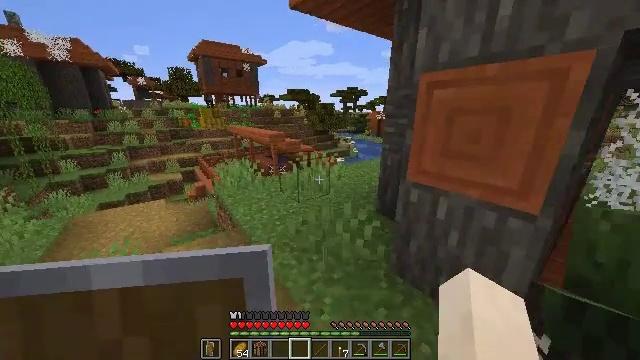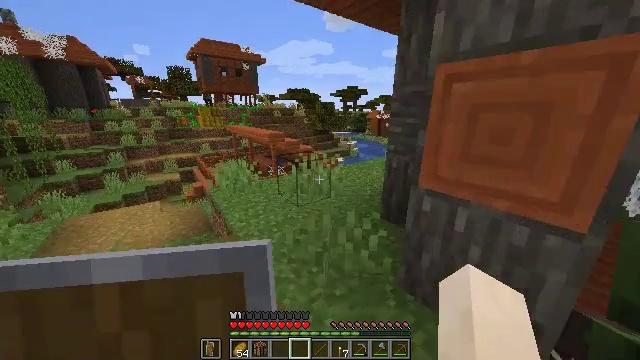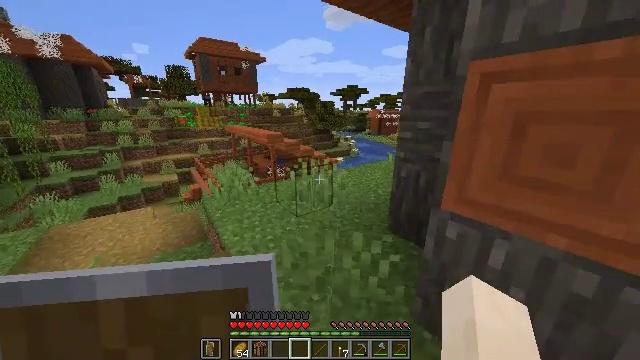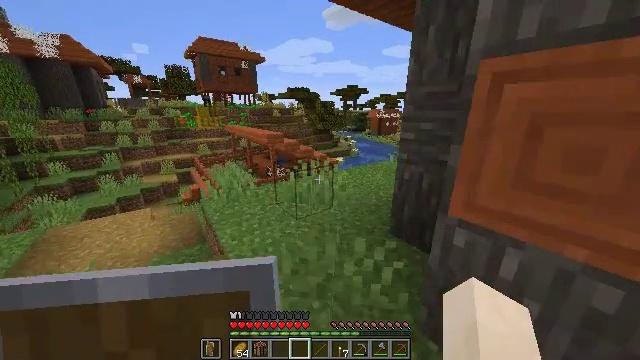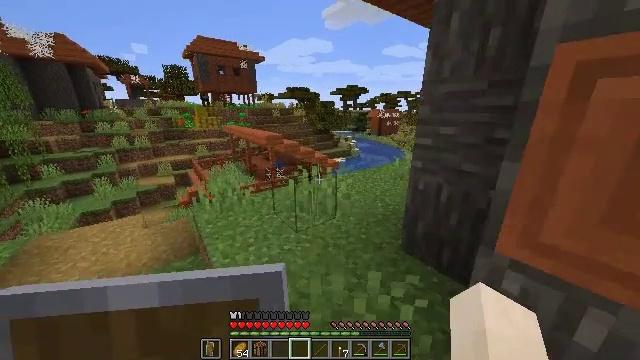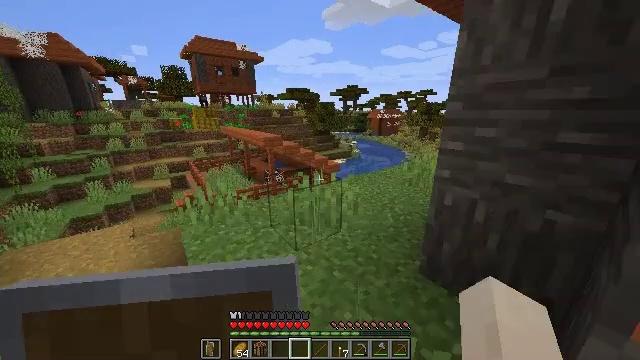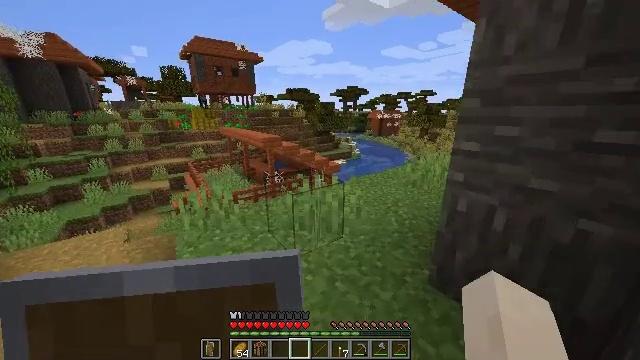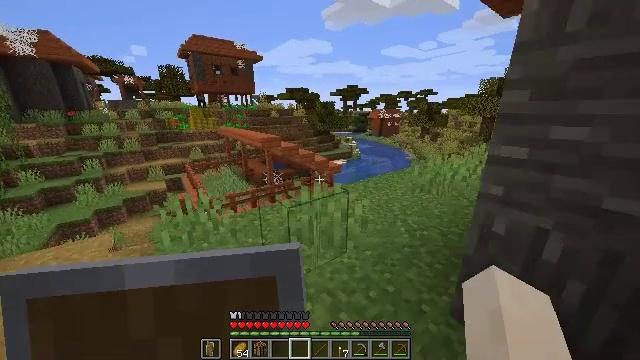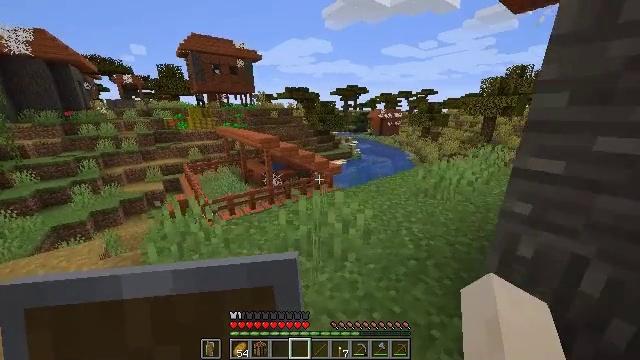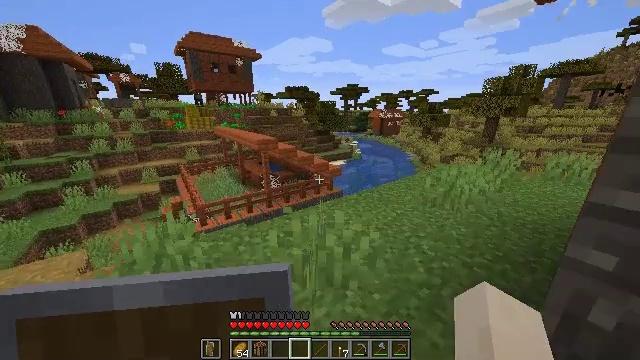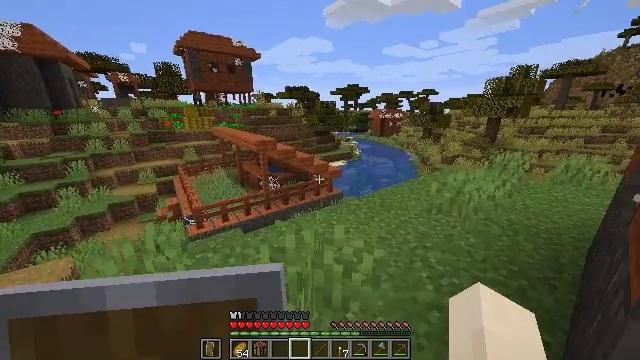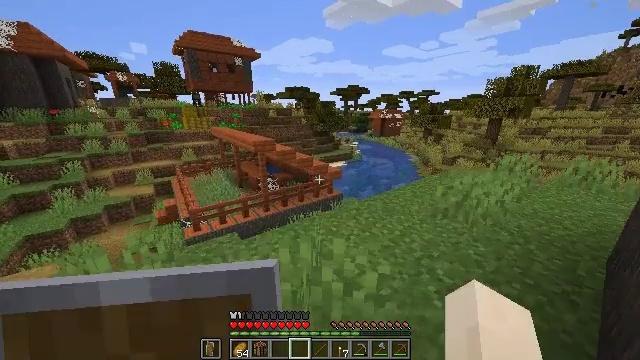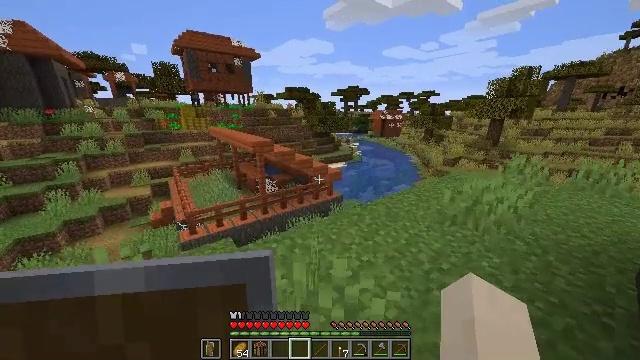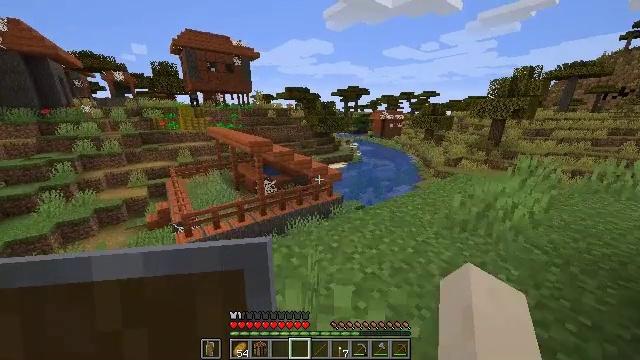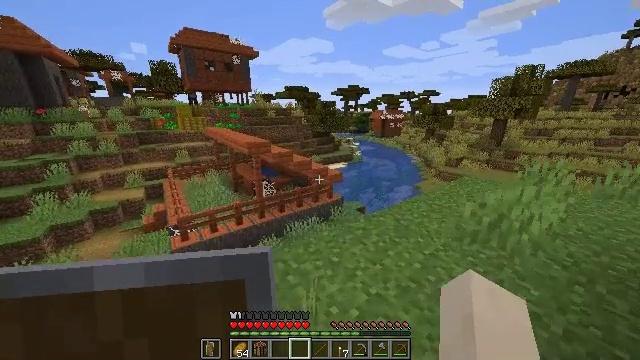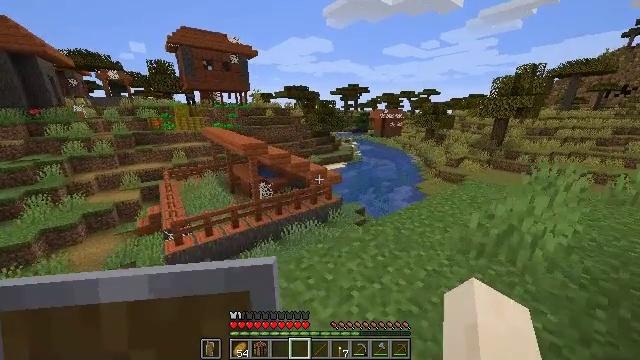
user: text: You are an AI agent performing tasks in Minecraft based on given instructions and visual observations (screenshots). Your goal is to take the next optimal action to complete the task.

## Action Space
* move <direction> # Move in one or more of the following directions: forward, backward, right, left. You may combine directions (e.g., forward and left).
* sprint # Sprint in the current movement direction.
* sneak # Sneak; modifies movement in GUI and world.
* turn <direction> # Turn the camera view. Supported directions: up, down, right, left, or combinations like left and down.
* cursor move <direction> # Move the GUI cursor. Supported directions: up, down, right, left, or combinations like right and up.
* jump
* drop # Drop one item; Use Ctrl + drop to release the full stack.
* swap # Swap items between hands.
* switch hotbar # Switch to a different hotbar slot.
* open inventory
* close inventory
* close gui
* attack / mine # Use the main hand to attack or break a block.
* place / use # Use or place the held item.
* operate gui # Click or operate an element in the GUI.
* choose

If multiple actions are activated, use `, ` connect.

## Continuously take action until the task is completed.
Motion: motion action
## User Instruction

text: Destroy the bookshelf.
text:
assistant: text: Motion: move forward, sprint
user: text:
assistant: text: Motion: move forward, sprint
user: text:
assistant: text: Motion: move forward, sprint
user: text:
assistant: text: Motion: move forward, sprint
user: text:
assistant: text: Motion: move forward, sprint
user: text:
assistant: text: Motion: move forward, sprint
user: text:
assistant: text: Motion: move forward, sprint
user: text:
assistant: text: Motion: move forward, sprint
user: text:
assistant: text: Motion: move forward, sprint
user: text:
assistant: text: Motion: move forward, sprint
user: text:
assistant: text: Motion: move forward, sprint
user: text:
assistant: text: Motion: move forward, sprint
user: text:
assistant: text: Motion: move forward, sprint
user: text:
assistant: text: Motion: move forward and move right, sprint
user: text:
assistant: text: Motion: move forward and move right, sprint
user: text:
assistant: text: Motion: move forward and move right, sprint
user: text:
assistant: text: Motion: move forward and move right, sprint, turn right
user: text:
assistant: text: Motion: move forward and move right, sprint, turn right and down
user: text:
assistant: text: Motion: move forward and move right, sprint, turn right and down
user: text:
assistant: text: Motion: move forward and move right, sprint
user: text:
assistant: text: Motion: move forward and move right, sprint
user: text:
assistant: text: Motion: move forward and move right, sprint
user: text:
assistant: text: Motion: move forward, sprint
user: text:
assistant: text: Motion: move forward, sprint
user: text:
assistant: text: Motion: move forward, sprint
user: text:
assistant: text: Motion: move forward, sprint
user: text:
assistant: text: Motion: move forward and move right, sprint
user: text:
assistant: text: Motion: move forward and move right, sprint
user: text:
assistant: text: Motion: move forward and move right, sprint
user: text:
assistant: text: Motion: move forward and move right, sprint, turn left